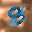
Label: 8